二年级 · 变换几何
如图, 在方格纸上 $\mathrm{A}$ 处, 有一粒圆形纽扣, 可以把它先向右平移 ( ) 格，再向(平移( ) 格到 B 处。

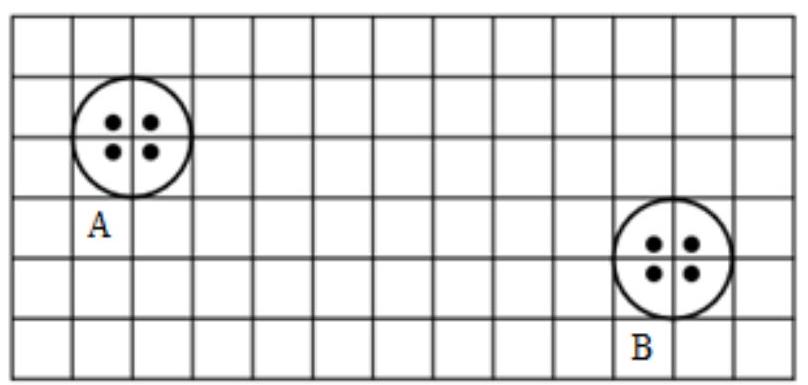
答案: 9 下 2
【分析】根据网格特点确定对应点的平移变化规律即可得解。

【详解】由图可知, 把它先向右平移 9 格, 再向下平移 2 格到 B 处。

【点睛】本题考查了利用平移变换确定坐标与图形的变化, 根据对应点确定出变化规律即可。